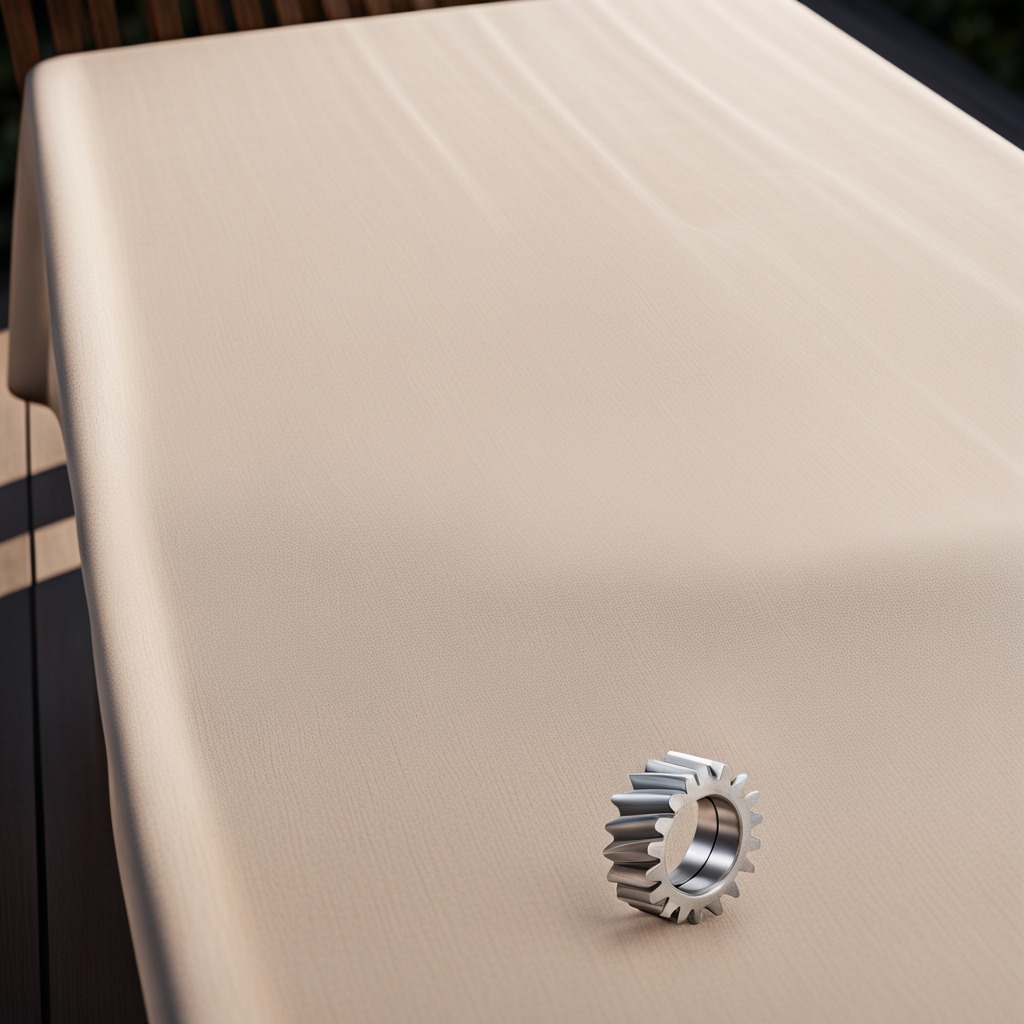
A steel gear with teeth lies on the wooden table.